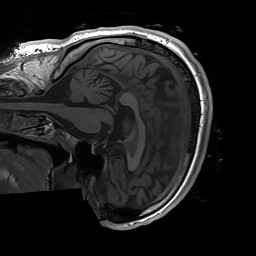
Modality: T1w
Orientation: sagittal
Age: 27
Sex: male